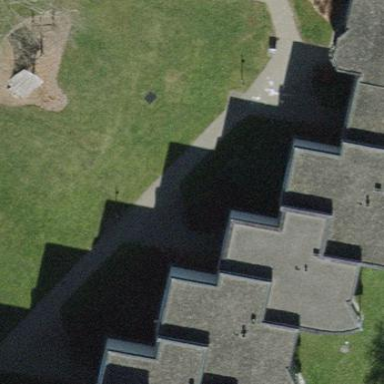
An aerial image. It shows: Flat-roofed apartment building.